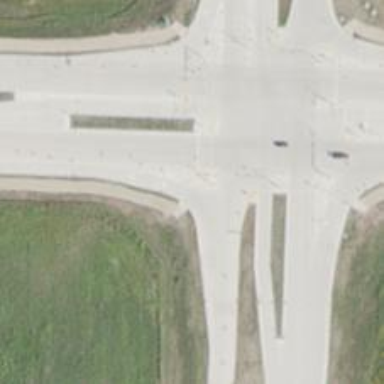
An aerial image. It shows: Marked path crossing.